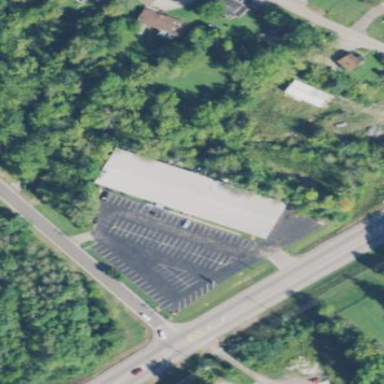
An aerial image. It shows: Building with bowling alley inside.